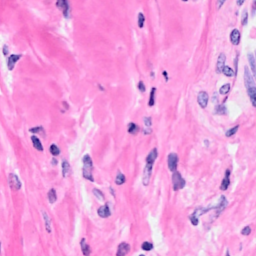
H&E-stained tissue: Breast